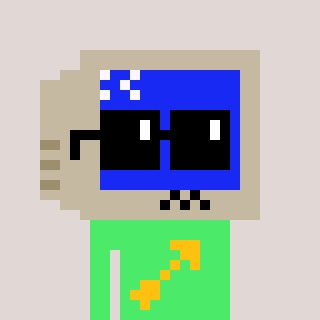
a pixel art character with square black sunglasses, a old monitor-shaped head and a teal-colored body on a warm background